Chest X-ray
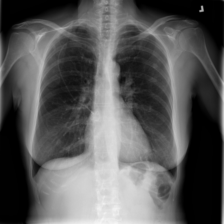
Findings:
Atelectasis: negative
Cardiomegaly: negative
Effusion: negative
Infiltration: positive
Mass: negative
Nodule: negative
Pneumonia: negative
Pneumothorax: negative
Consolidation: negative
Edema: negative
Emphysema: negative
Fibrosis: negative
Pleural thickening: negative
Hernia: negative